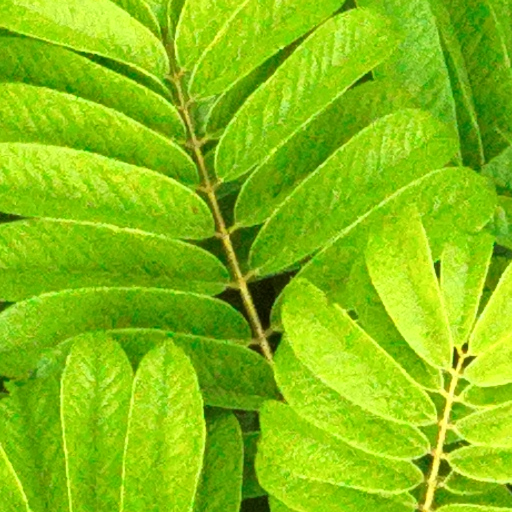
Species: Tachigali panamensis
GBIF accepted scientific name: Tachigali panamensis
Crown area (m\u00b2): 160.93